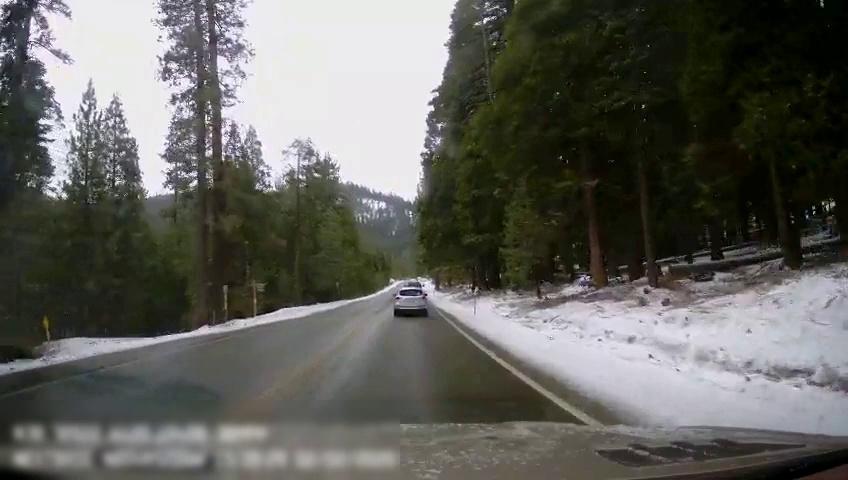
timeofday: Day
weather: Snowy
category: Drivable Space
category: Vehicles | Truck
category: Vehicles | SUV
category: Lanes | Current Lane
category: Lanes | Opposite Lane
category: Lanes | Current Lane
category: Lanes | Opposite Lane